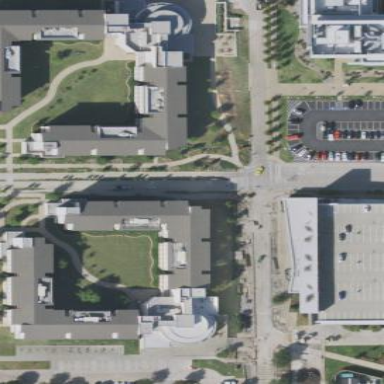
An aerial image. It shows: Dormitory building.